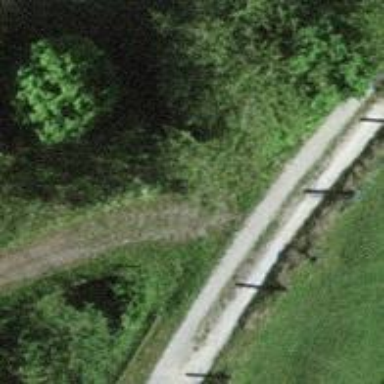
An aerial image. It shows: Track with grade2 tracktype.